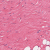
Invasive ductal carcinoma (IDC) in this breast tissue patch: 0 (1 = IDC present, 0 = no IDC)